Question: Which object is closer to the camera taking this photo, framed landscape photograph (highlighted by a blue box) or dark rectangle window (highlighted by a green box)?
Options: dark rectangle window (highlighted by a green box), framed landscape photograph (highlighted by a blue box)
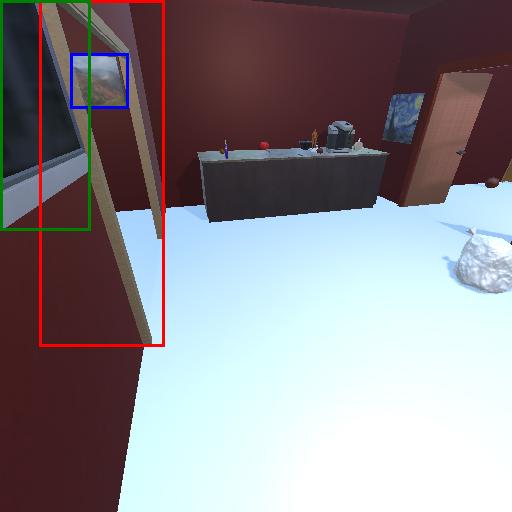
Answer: dark rectangle window (highlighted by a green box)